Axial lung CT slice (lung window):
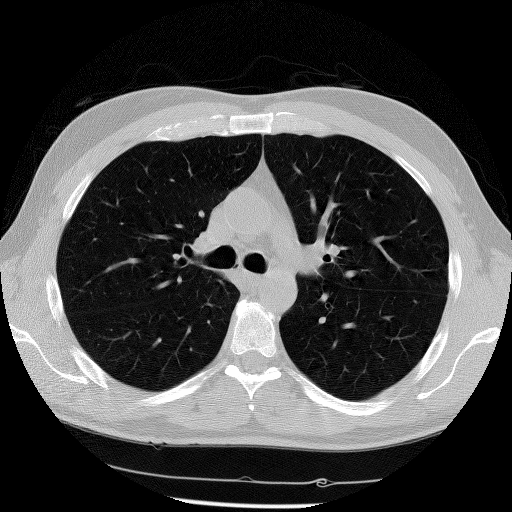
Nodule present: no